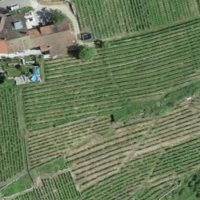
EUNIS habitat code: 40
Species observed at this site:
Himantoglossum hircinum
Tulipa sylvestris